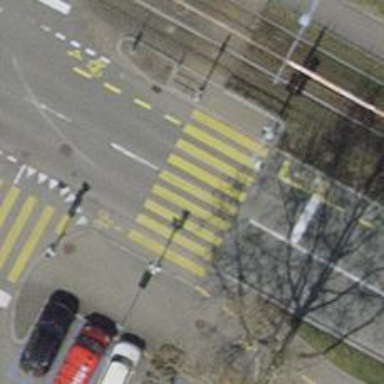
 there are traffic signals and zebra crossing."